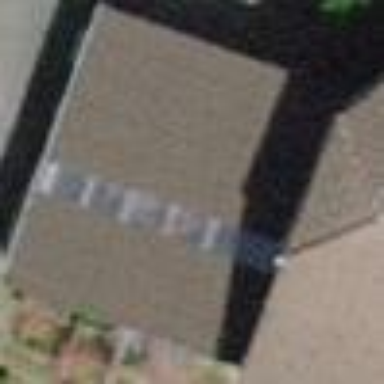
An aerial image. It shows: View of roof of building.